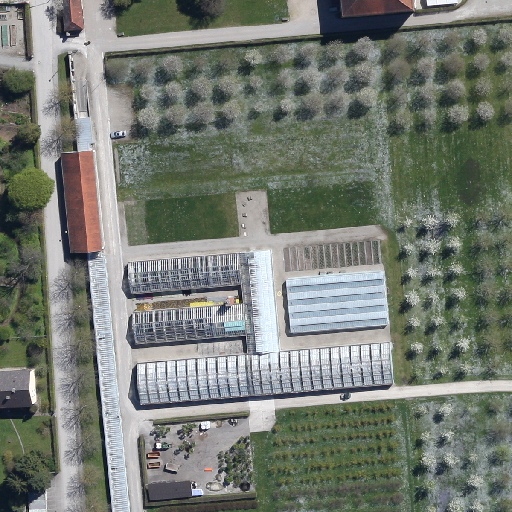
Referring expression: car